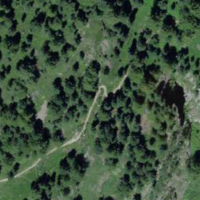
EUNIS habitat code: 43
Species observed at this site:
Vaccinium vitis-idaea